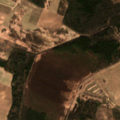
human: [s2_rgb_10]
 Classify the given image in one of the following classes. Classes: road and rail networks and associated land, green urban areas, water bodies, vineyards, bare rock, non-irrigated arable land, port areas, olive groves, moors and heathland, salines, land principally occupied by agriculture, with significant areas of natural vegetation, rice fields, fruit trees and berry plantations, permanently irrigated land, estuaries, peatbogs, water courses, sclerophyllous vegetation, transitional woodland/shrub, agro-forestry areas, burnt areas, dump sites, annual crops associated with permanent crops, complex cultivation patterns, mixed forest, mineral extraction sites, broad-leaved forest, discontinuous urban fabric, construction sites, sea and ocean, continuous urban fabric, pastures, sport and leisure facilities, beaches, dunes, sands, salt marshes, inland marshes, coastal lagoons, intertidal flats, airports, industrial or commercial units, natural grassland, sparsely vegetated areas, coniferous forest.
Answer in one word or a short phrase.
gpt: non-irrigated arable land, pastures, land principally occupied by agriculture, with significant areas of natural vegetation, mixed forest, transitional woodland/shrub, peatbogs